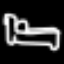
Label: bed